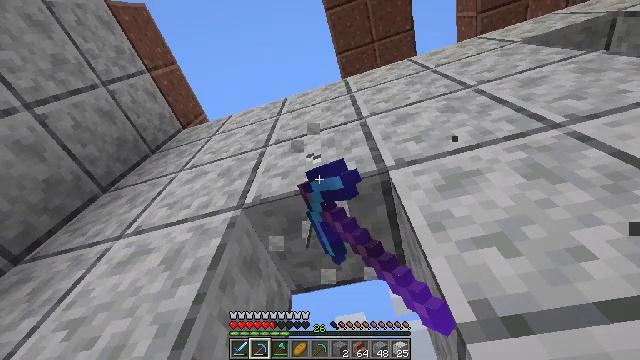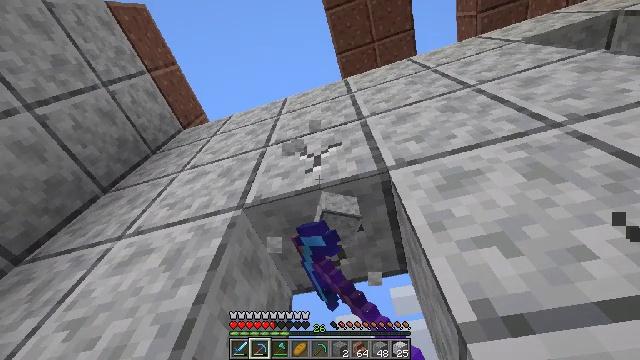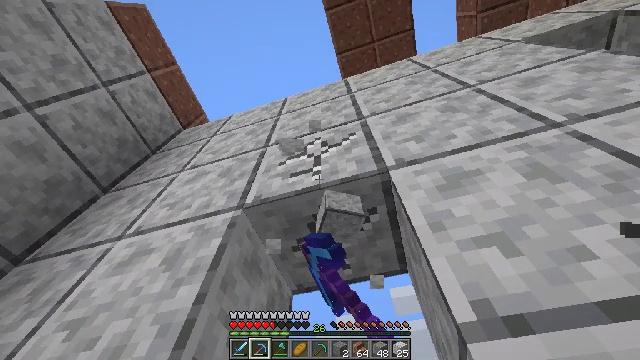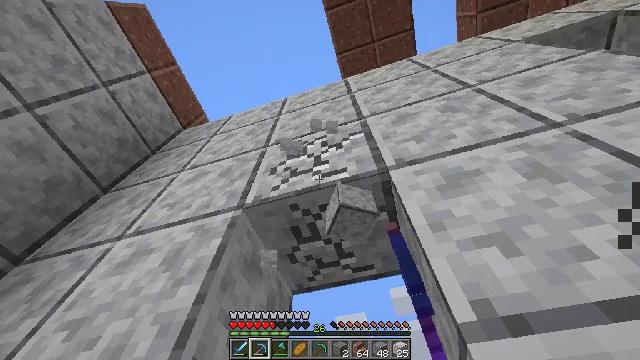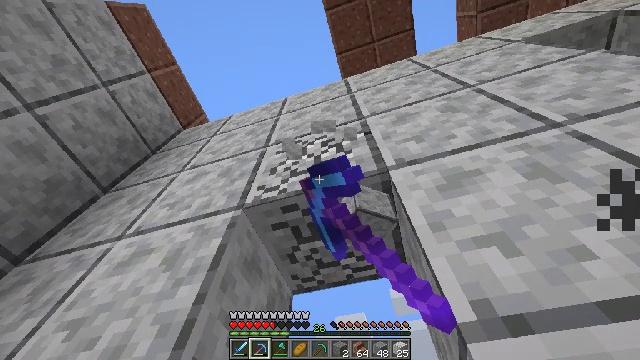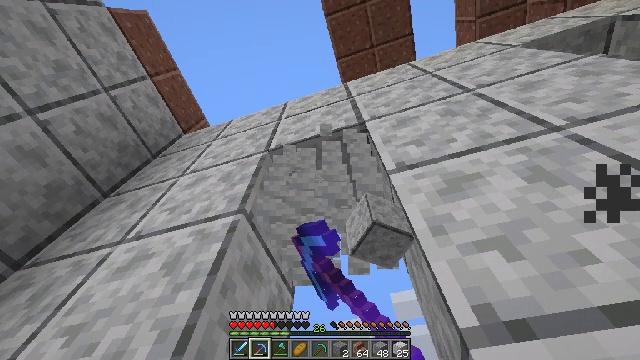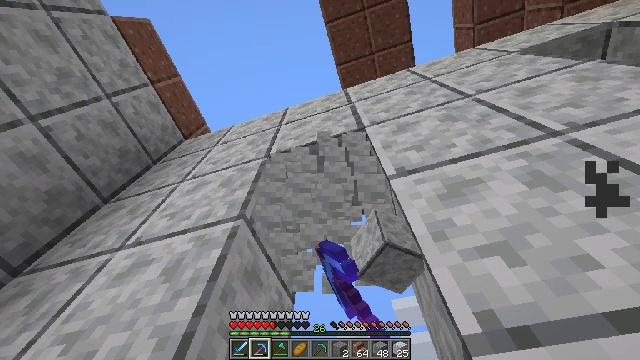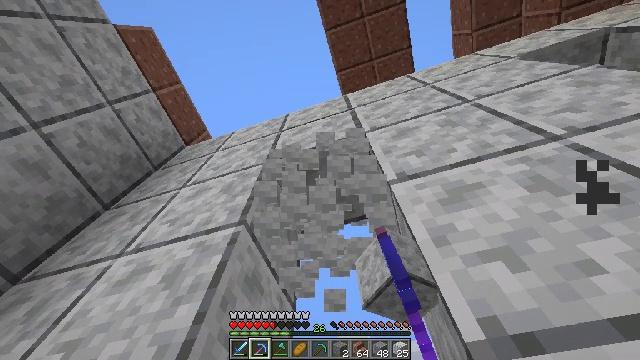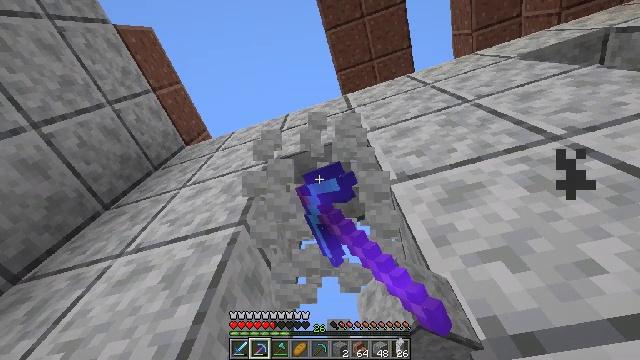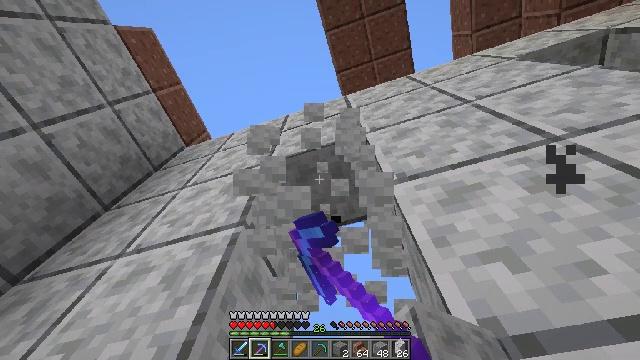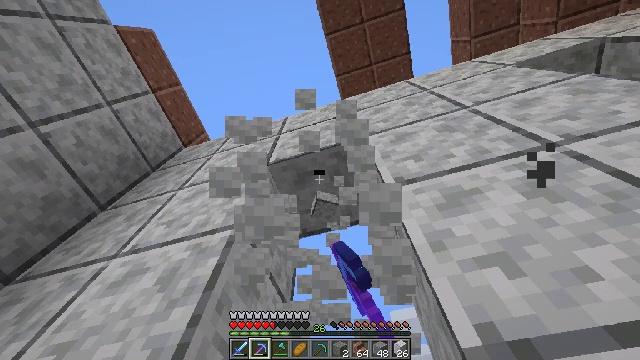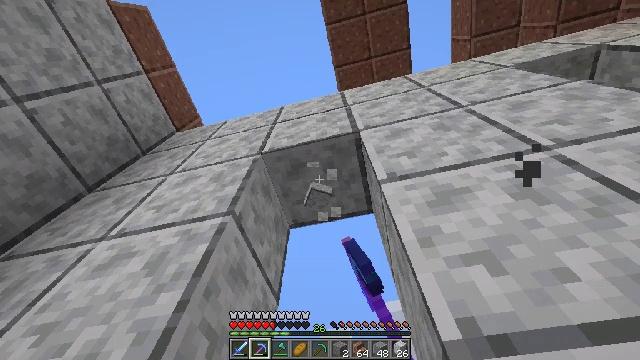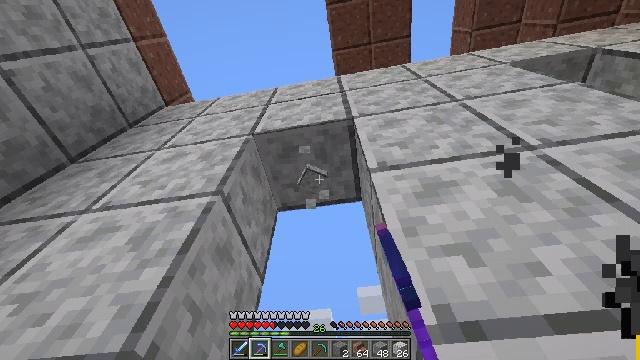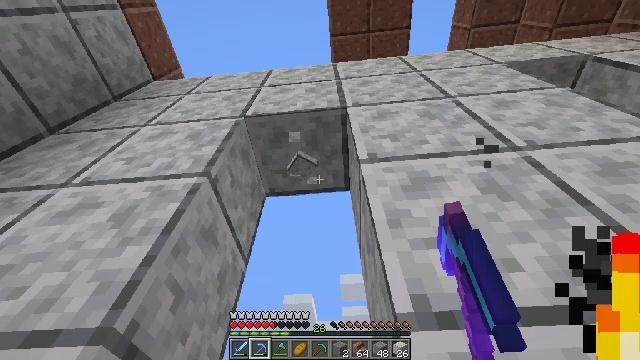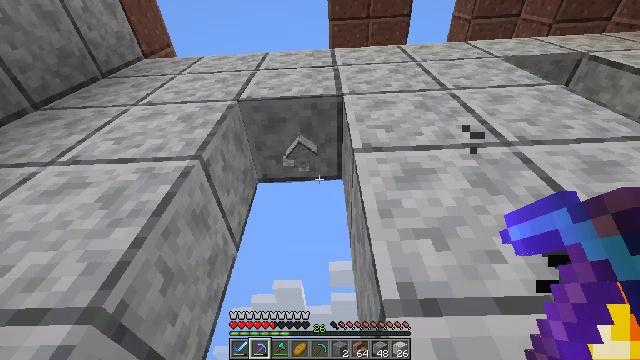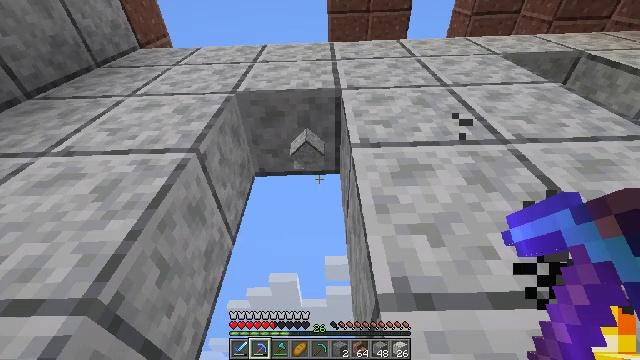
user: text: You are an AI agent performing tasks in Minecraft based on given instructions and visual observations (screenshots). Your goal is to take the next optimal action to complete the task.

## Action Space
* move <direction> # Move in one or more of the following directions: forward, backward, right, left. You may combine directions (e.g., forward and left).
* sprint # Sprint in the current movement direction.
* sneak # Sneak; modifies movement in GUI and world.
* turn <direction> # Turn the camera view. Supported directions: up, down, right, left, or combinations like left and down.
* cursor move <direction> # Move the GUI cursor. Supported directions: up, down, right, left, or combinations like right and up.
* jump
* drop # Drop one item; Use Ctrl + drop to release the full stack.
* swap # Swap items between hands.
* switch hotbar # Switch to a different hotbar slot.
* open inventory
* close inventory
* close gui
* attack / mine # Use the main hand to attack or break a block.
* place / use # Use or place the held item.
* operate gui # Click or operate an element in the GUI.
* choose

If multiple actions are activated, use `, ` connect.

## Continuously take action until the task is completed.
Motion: motion action
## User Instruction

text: Retrieve polished diorite from the environment.
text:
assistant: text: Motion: attack / mine
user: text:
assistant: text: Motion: attack / mine
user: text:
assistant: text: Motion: attack / mine
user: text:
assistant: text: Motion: attack / mine
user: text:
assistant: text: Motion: attack / mine
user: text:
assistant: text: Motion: turn up, attack / mine
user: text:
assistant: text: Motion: turn up, attack / mine
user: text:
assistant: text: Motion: attack / mine
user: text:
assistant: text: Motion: attack / mine
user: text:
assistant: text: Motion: attack / mine
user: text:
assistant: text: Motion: turn right and down
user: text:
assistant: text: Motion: turn right and down
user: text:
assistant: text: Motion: turn right and down
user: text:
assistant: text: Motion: turn right and down
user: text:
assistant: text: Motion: turn right and down
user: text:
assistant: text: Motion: turn down
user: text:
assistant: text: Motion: move forward, turn down
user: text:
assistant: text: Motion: move forward, turn down
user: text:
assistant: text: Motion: move forward
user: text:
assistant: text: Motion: move forward
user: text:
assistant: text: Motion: move forward
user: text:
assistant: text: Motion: turn left and up
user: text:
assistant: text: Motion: turn left and up
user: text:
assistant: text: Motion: turn left and up
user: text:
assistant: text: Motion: turn left and up
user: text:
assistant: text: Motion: turn up
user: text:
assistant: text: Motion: turn left and up
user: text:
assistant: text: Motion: turn left and up
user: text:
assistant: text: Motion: no_op
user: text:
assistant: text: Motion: attack / mine